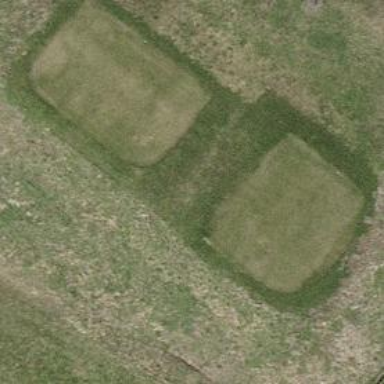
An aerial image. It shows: Grass area designated as golf tee.